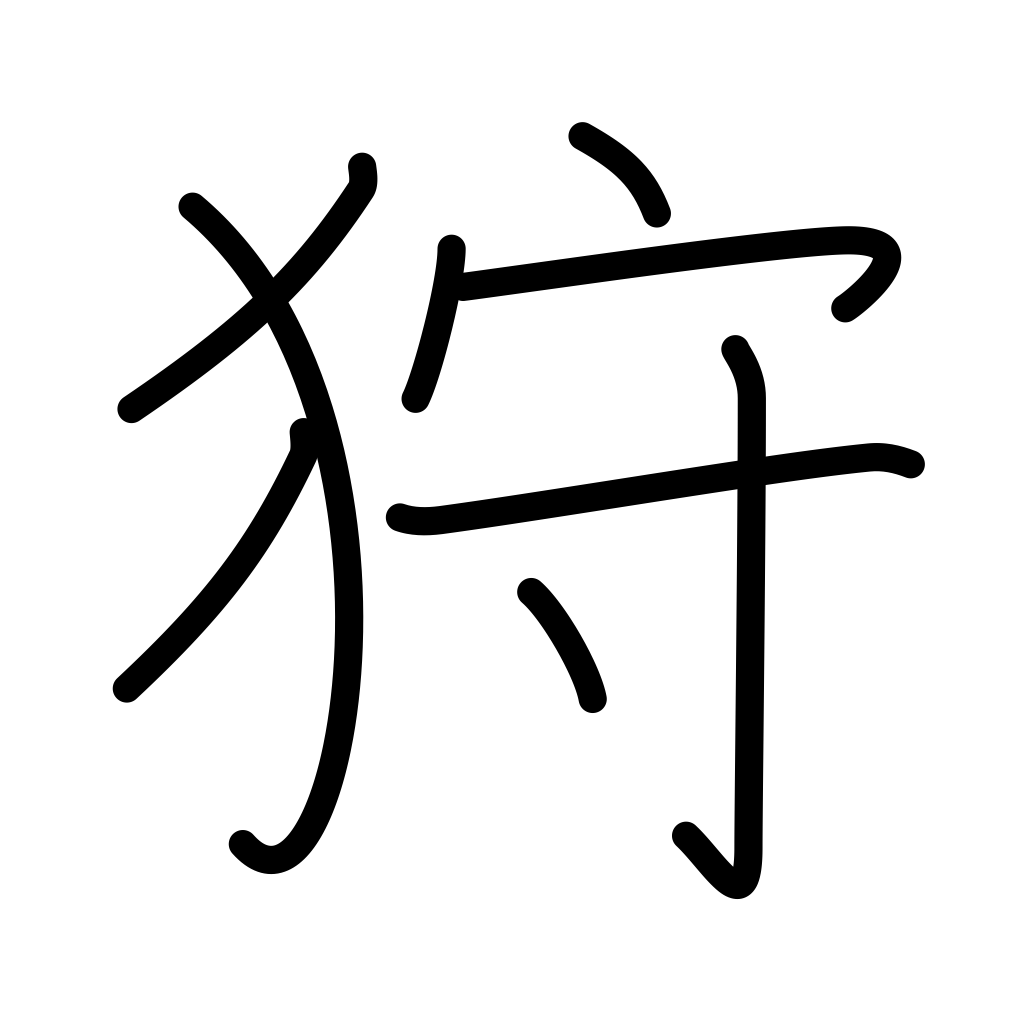
Meaning: hunt, raid, gather